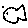
Label: fish